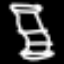
Label: hourglass